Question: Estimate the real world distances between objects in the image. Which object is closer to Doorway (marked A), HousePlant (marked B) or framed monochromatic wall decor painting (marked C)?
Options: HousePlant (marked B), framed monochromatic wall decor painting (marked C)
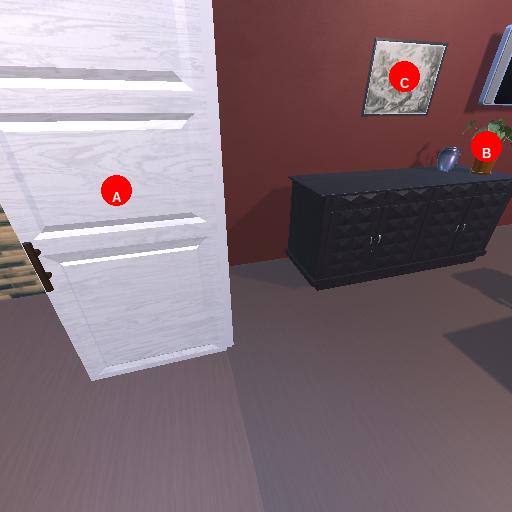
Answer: HousePlant (marked B)